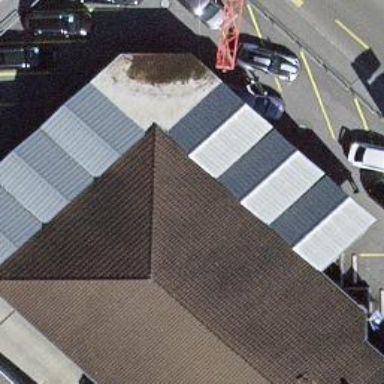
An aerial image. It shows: Shop that sells cars.